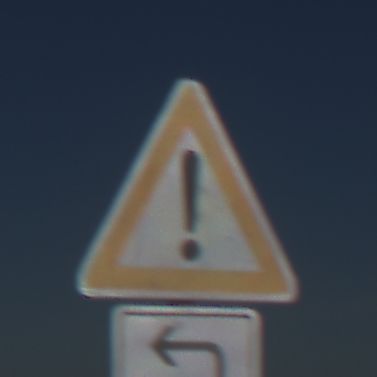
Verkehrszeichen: Gefahrenstelle
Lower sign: RichtungsangabeDurchPfeile2
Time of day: MorningAfternoon
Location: Outdoor (RoadRail)
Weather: Clear
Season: NotSpecified
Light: Natural